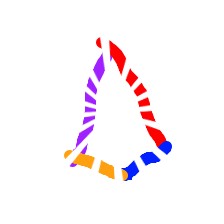
Shape: kite